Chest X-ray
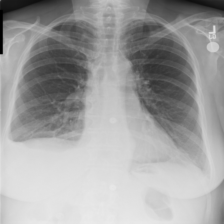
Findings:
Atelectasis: negative
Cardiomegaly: negative
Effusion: negative
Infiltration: negative
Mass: negative
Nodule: negative
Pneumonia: negative
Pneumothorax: negative
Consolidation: negative
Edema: negative
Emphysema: negative
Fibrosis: negative
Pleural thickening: negative
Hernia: negative